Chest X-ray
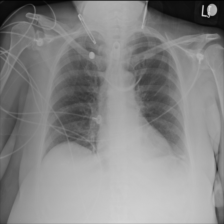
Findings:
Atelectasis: positive
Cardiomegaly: negative
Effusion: negative
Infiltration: negative
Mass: negative
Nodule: negative
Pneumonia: negative
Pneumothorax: negative
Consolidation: negative
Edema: negative
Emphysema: negative
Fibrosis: negative
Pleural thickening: negative
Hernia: negative